Field crop: maize
Growth stage: 2
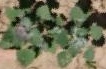
Species: chenopodium